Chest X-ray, PA view. Patient: 35 years old, sex M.
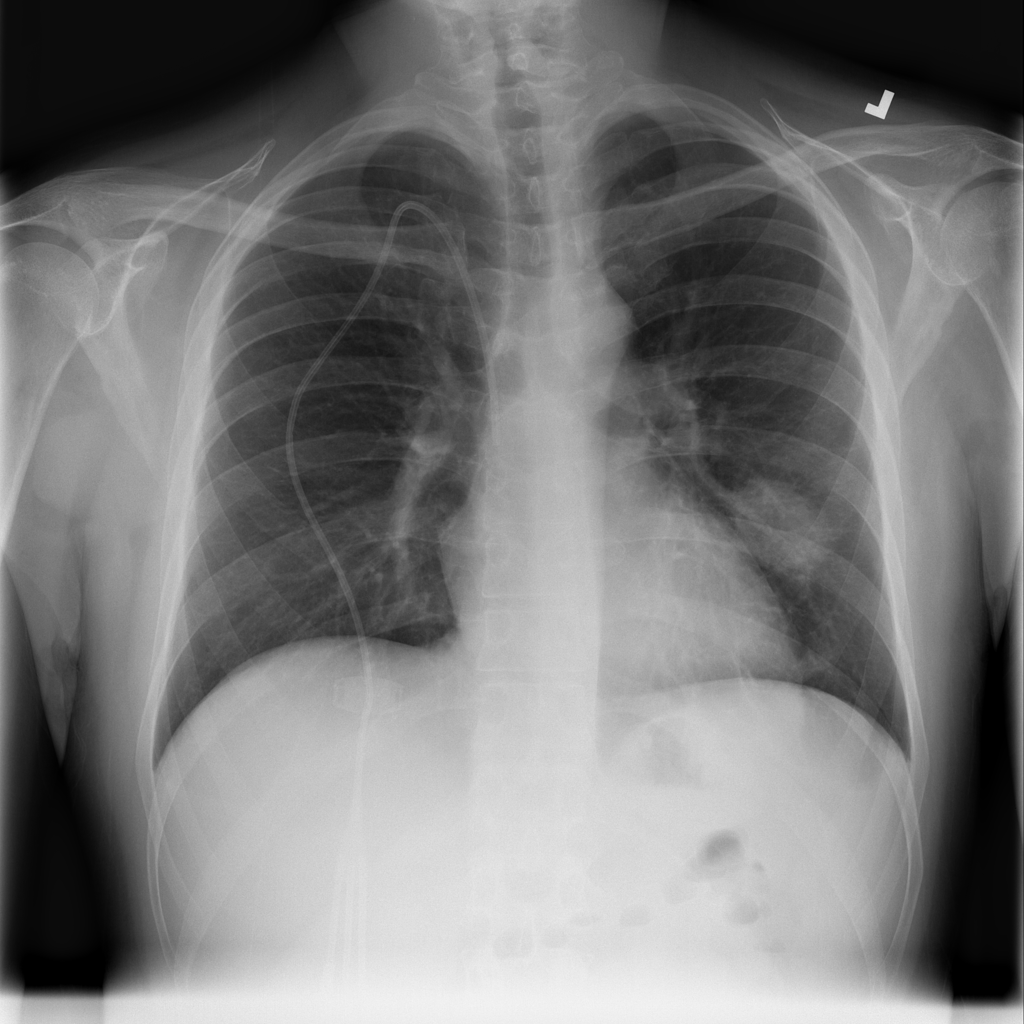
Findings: Effusion, Mass, Pleural_Thickening